Field crop: maize
Growth stage: 2
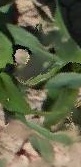
Species: maize